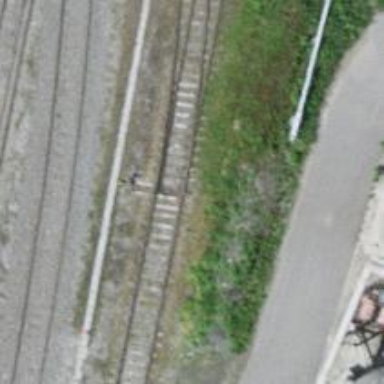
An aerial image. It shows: Railway switch.